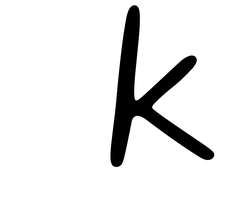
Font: Gluten_ExtraLight